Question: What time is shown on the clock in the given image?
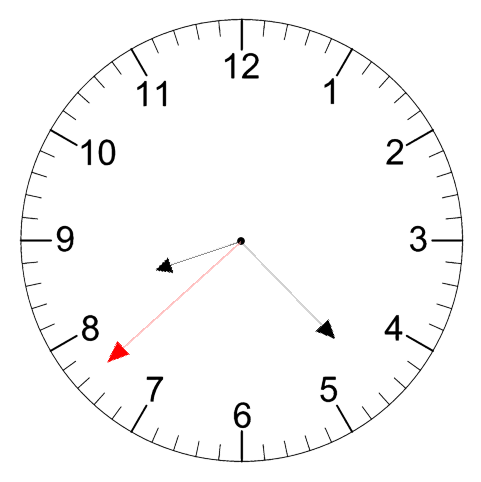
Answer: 08:22:38